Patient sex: M
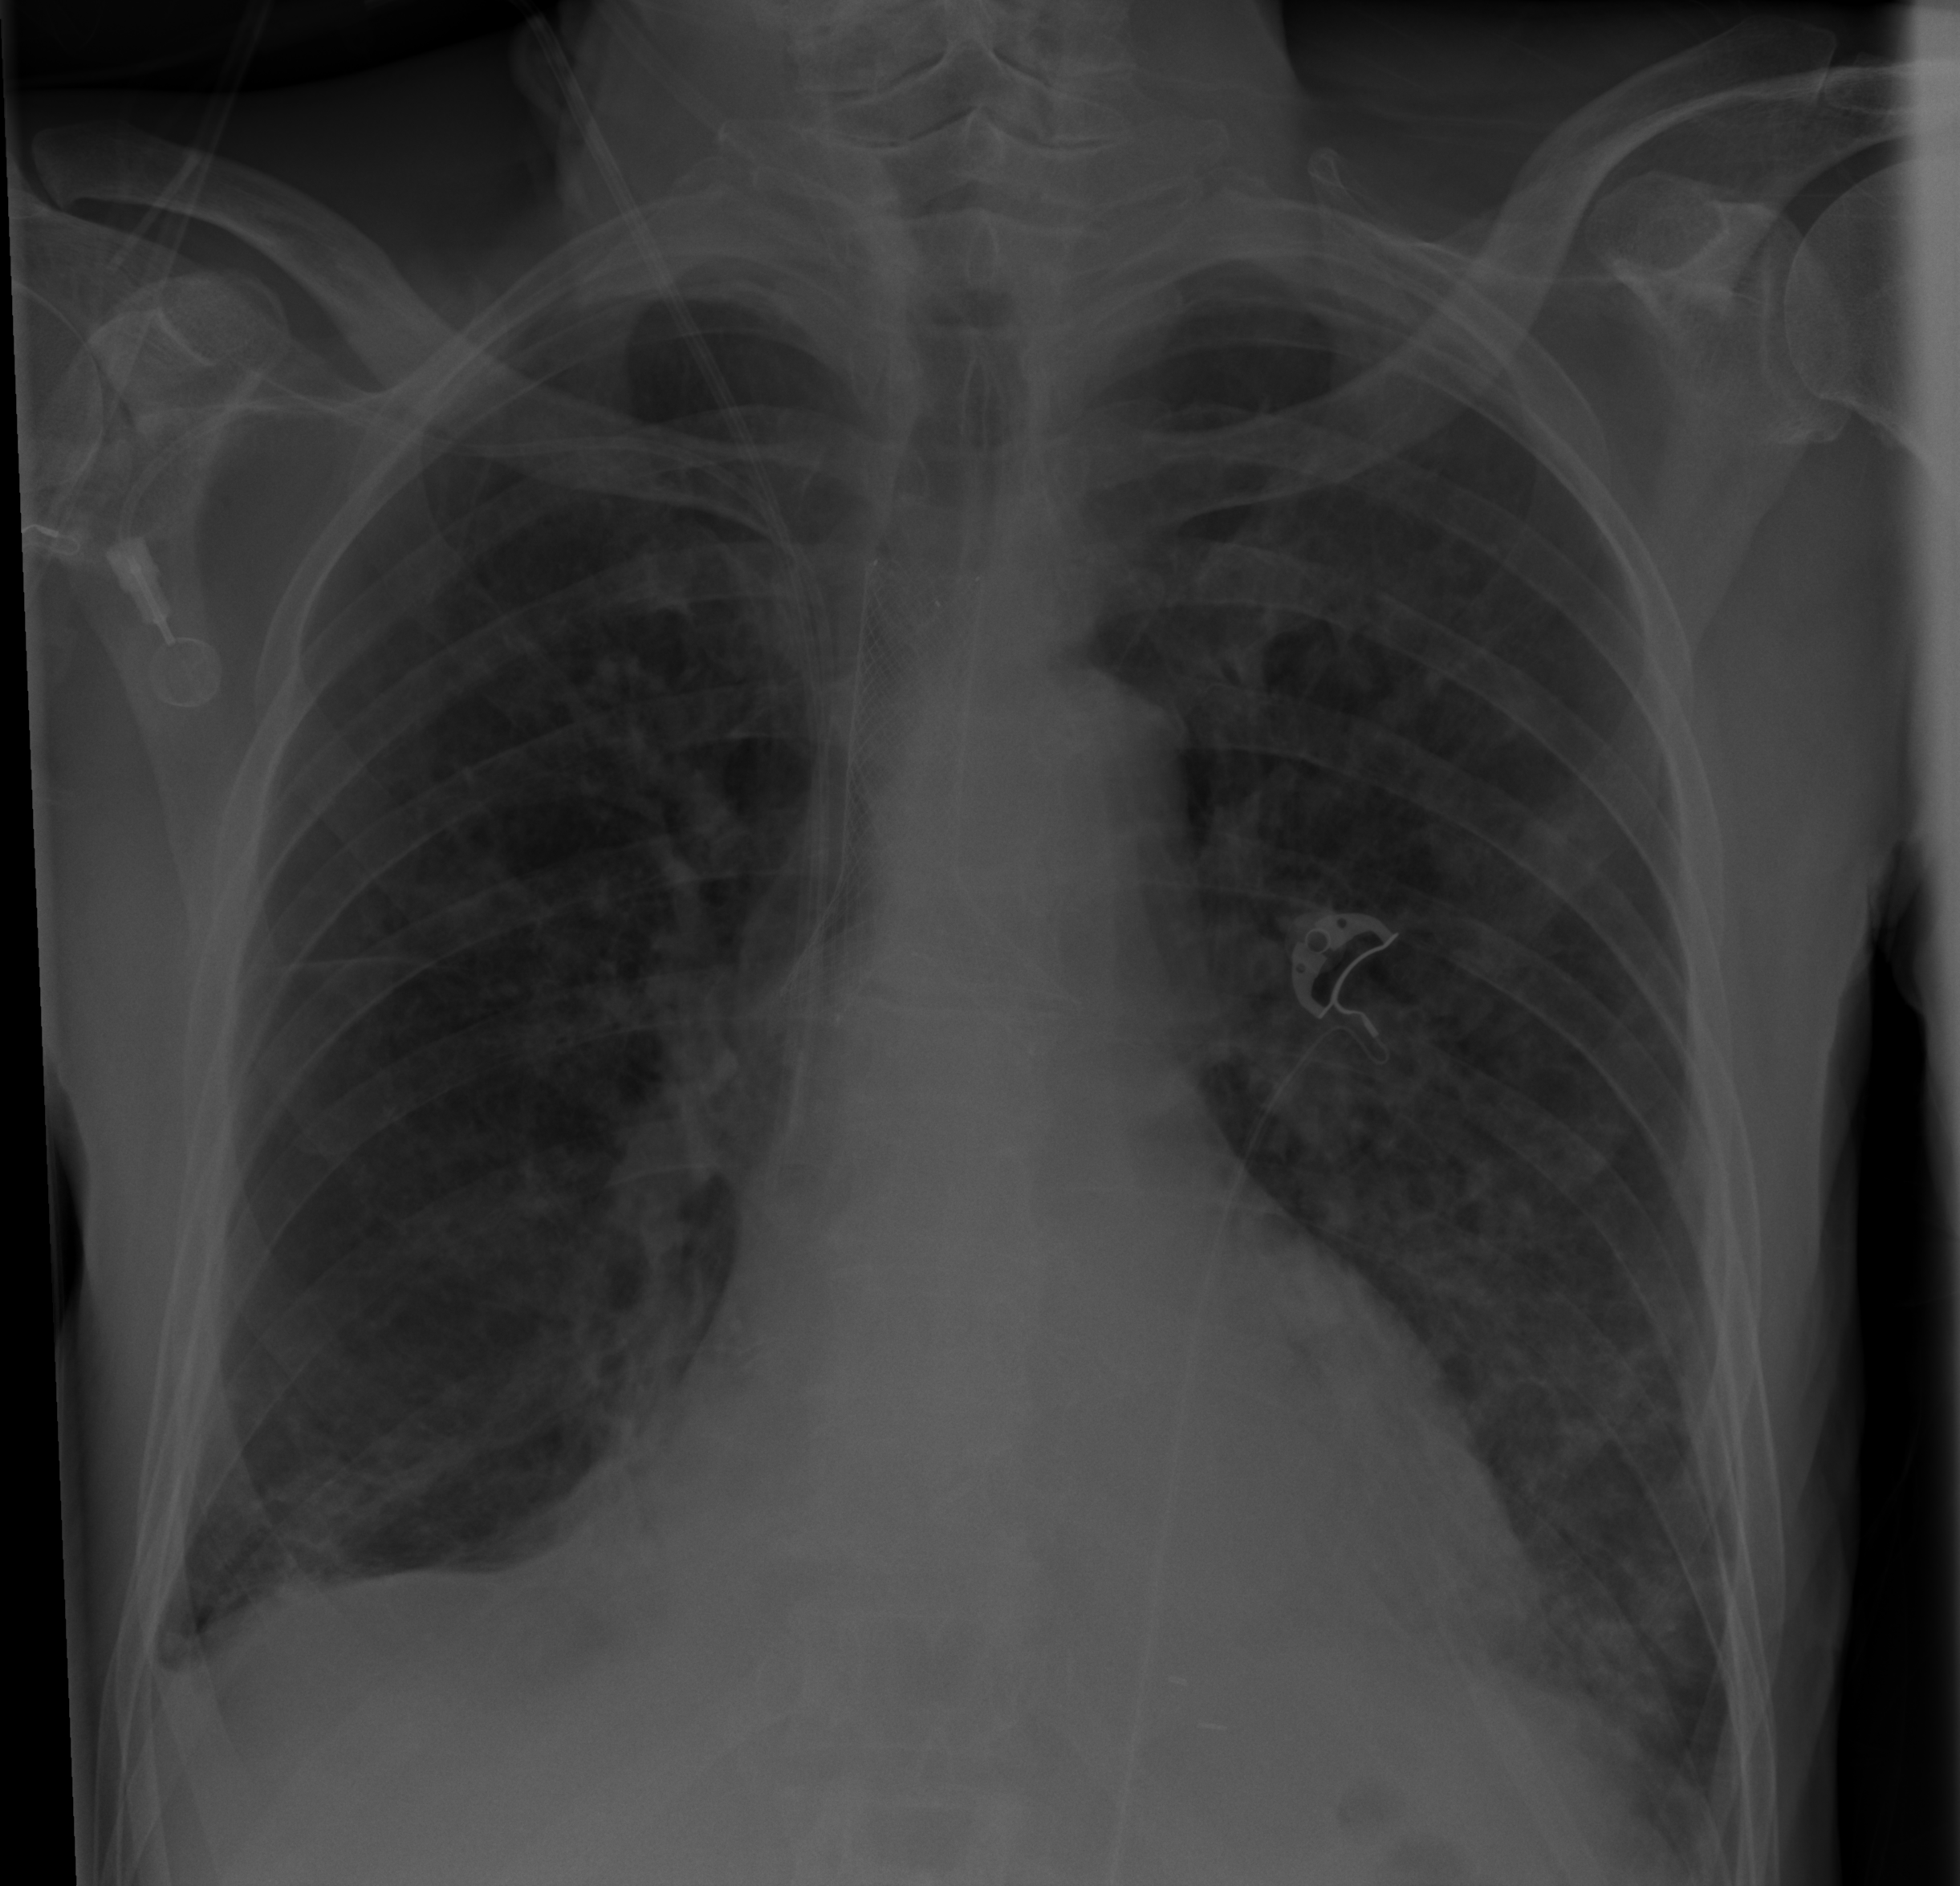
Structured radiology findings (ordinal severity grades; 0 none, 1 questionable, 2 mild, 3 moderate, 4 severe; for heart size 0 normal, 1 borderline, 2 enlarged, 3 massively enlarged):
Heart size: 1
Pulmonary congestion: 0
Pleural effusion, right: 0
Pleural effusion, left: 0
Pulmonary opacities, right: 2
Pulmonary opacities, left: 3
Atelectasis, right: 2
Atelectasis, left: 2